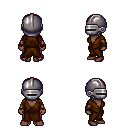
a pixel art fantasy rpg character, female body template, human, dark skin, brown robe, magenta pants, pink plain hairstyle, metal helm, cloth bracers, maroon shoes, four views (front, back, left, right), 2x2 character sprite sheet, small pixel art, hard edges, no anti-aliasing